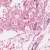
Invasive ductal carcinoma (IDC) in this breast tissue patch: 0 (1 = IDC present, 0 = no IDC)